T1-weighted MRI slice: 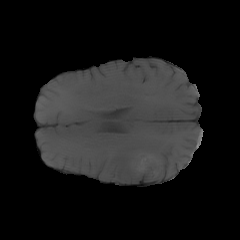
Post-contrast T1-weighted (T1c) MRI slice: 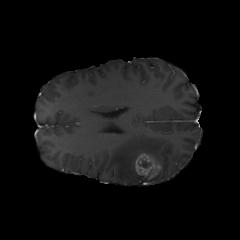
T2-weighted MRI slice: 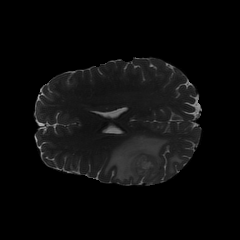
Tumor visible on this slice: yes